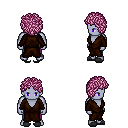
a pixel art fantasy rpg character, male body template, dark elf, purple skin, brown robe, magenta pants, pink curly afro hairstyle, gray slippers, four views (front, back, left, right), 2x2 character sprite sheet, small pixel art, hard edges, no anti-aliasing